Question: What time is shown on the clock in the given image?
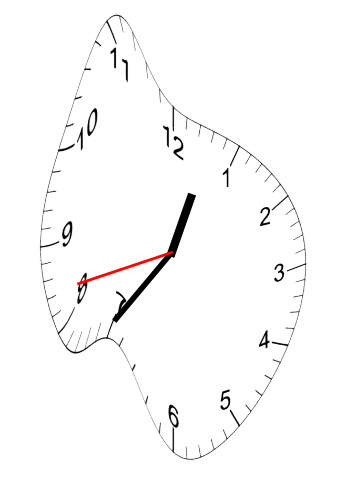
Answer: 12:35:42